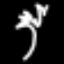
Label: palm tree